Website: lowes
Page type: address-validator
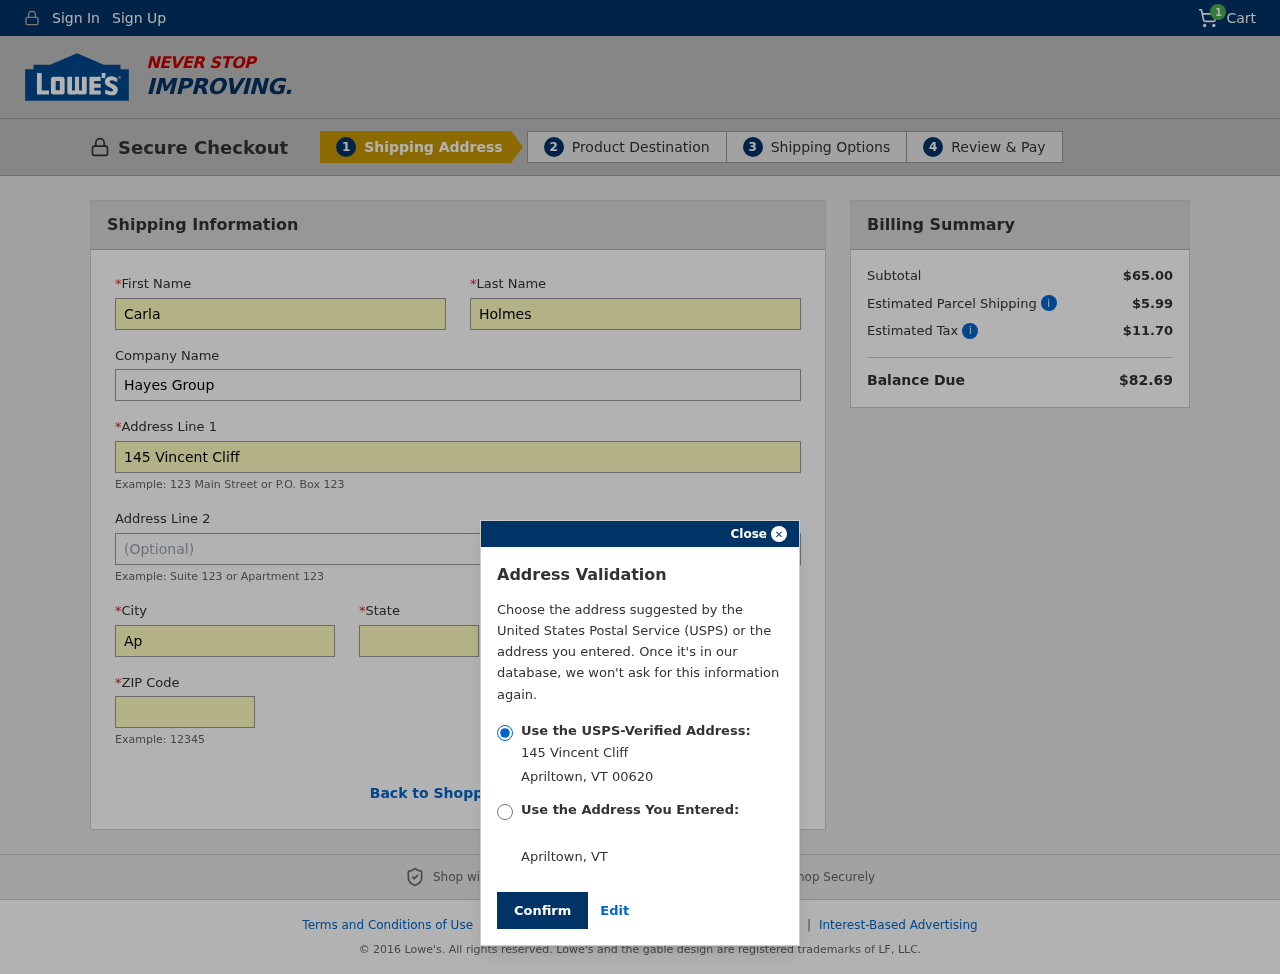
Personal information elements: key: PII_CITY
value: Apriltown
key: PII_COMPANY
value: Hayes Group
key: PII_FIRSTNAME
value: Carla
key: PII_LASTNAME
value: Holmes
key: PII_POSTCODE
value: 00620
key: PII_STATE
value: Vermont
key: PII_STATE_ABBR
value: VT
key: PII_STREET
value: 145 Vincent Cliff
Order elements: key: ORDER_NUM_ITEMS
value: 1
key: ORDER_SUBTOTAL
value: $65.00
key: ORDER_SHIPPING_COST
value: $5.99
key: ORDER_TAX
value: $11.70
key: ORDER_TOTAL
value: $82.69